Question: Trying to create a content box that has a background color of white. It is inbetween the header div and footer div which are both images. I can't get it to align with the two divs AND have it without white space, only one or the other.
This is the CSS:
'''
#content {
background-color:#ffffff;
width:1024px;
margin: 0 auto;
font-family:Verdana, Geneva, sans-serif;
font-size:12px;
padding: 0;
display: inline-block;
}
'''
How do I get the content box to align with the rest of the page and not have any whitespaces?
This is what it looks like at the moment, I want to get rid of the space between the HELLO box and the images above and below it.

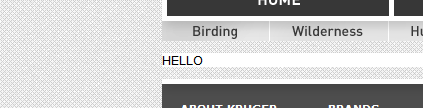
Answer: It's not a great solution, but with the given information it's the only one i can come up with.
'''
#content {
background-color:#ffffff;
width:1024px;
margin: 0 auto;
font-family:Verdana, Geneva, sans-serif;
font-size:12px;
padding: 0;
display: inline-block;
position:relative;
}
#topWhiteFix, #botWhiteFix {
position:absolute;
left:0px;
height:12px;
width:100%;
background:#FFFFFF;
}
#topWhiteFix {
top:-12px;
}
#botWhiteFix {
bottom:-12px;
}
'''
'''
<div id="content">
<div id="topWhiteFix"></div>
<div id="botWhiteFix"></div>
HELLO
</div>
'''
(Untested)